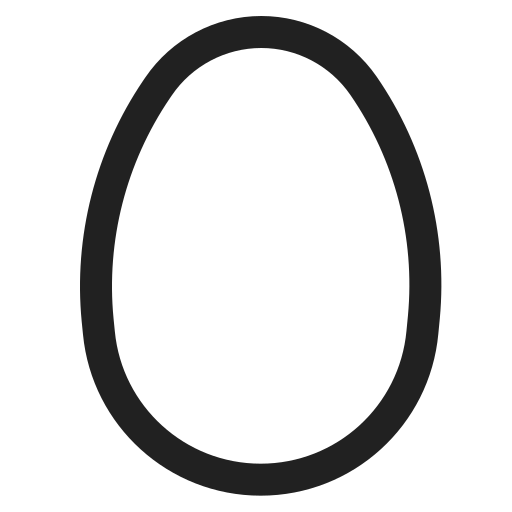
egg high contrast